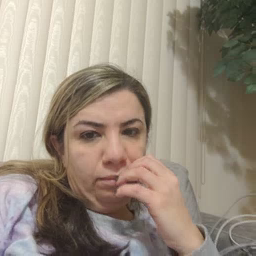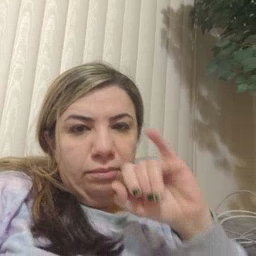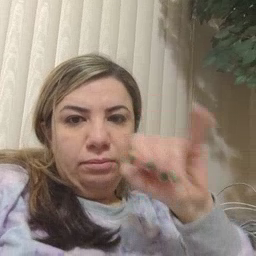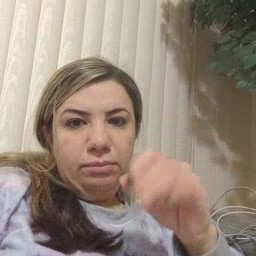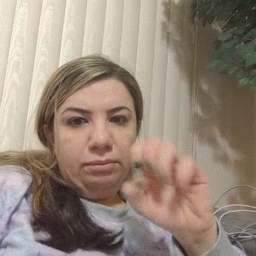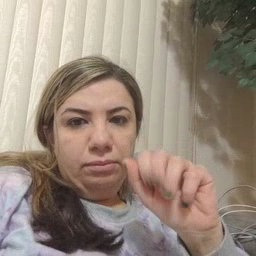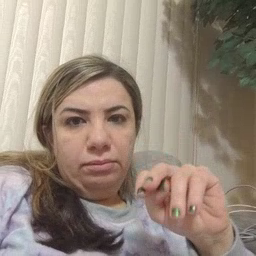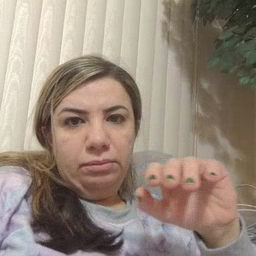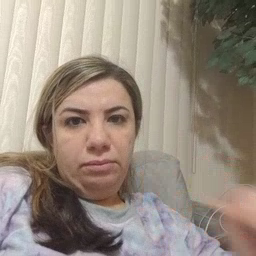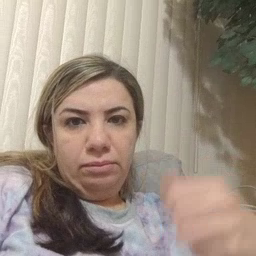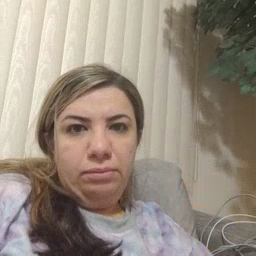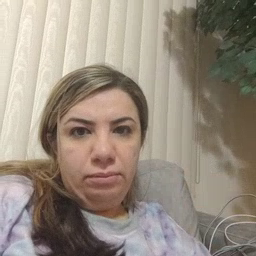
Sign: jeans